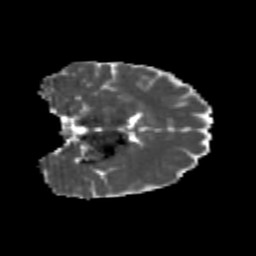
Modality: MD
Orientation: coronal
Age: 23
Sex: female
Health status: healthy
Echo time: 0.074 s